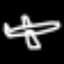
Label: airplane